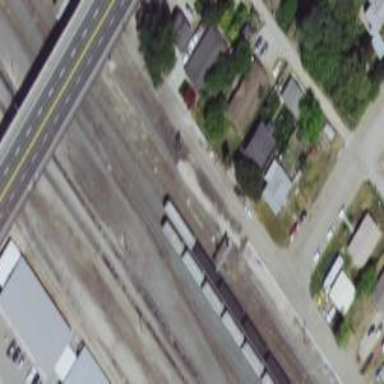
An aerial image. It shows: Railway signal.